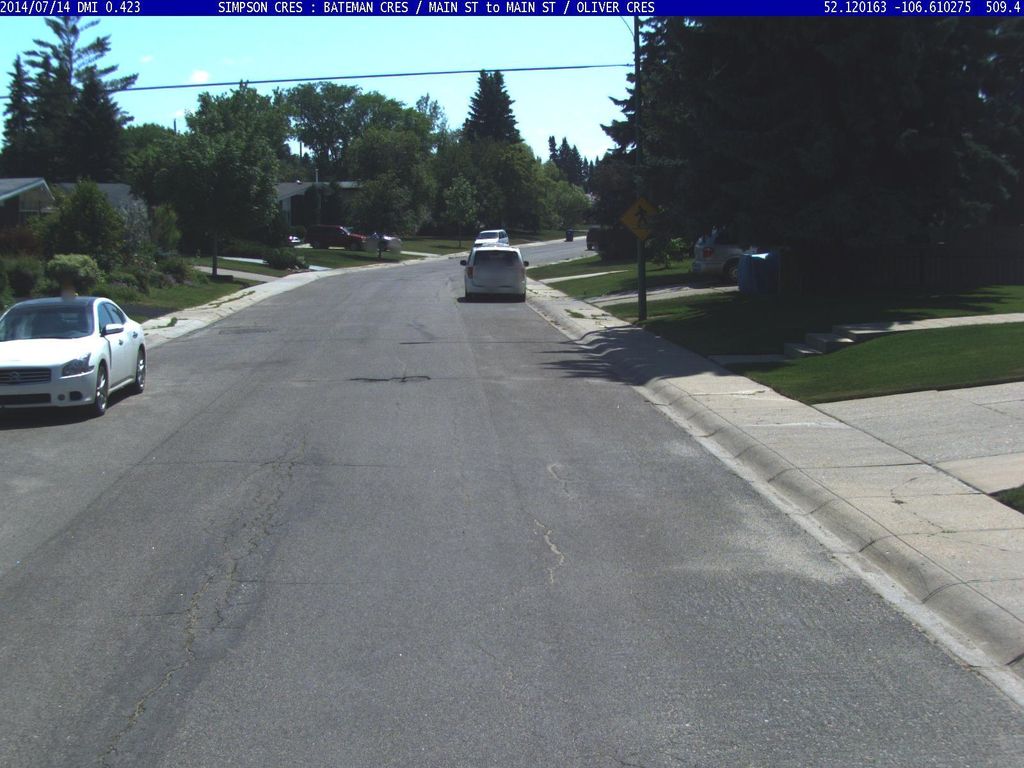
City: saskatoon